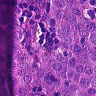
Metastatic tissue present: yes